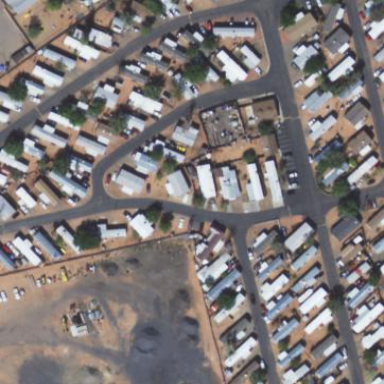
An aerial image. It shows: Residential area known as trailer park.